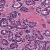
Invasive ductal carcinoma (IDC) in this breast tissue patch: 1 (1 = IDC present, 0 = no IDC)